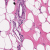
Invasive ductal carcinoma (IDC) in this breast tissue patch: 0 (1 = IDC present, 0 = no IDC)